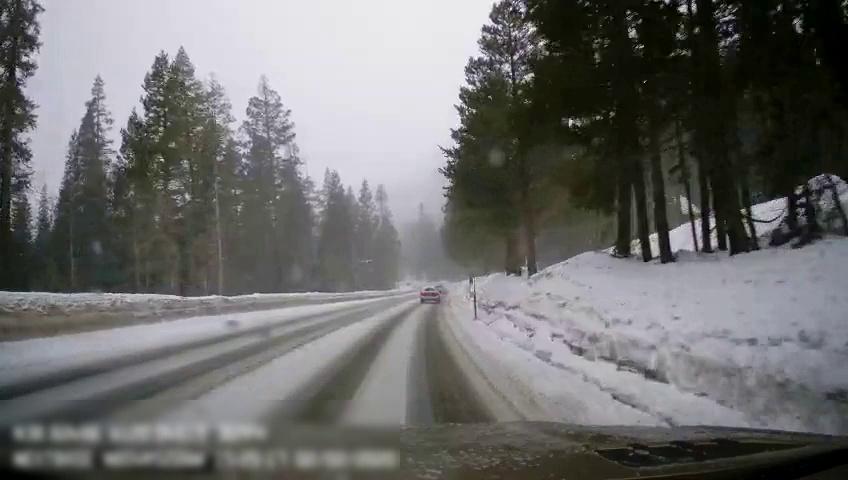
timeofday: Day
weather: Snowy
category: Drivable Space
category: Vehicles | SUV